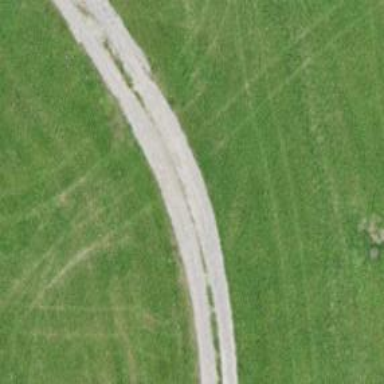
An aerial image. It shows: Track with grade 3 surface.